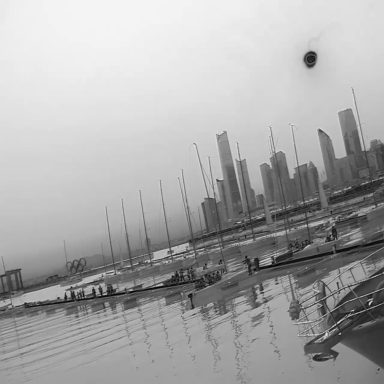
There are seven sailboats in the infrared image.